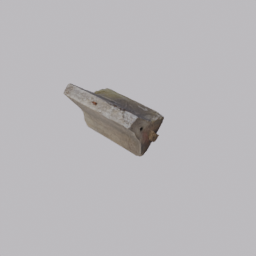
Label: architecture